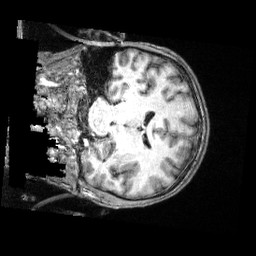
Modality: T1w
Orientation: coronal
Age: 40
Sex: male
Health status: healthy
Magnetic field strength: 3 T
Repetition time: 2.53 s
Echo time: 0.00331 s